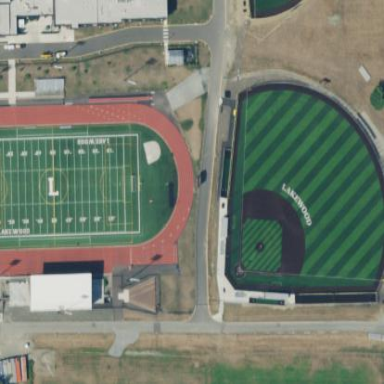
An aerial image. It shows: American football pitch with artificial turf.